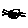
Label: cat